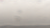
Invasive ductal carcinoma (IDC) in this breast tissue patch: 0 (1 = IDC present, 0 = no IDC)